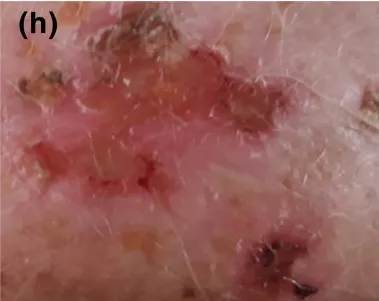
Treatment of the chronic multi-bacterial infection of the scalp over 60 days with a combination of 1 % NCT, 1 % NBrT and 0.1 % BAT. (h) Further epithelialization of the wounds from the previous lesions.
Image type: medical_photograph (skin_photograph)